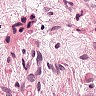
Metastatic tissue present: yes